Question: Playing around with flexbox I'm not sure I fully get how wrapping works. Suppose I have the following html (without fake '.row' elements, it's easy with those)
'''
.flex-container
.spacer
.spacer
.content
.spacer
.spacer
'''
Is it possible to create a fullsize 3x3 grid where the spacer elements take up all room around the '.content' container (which is size to content and centered horizonally/vertically)

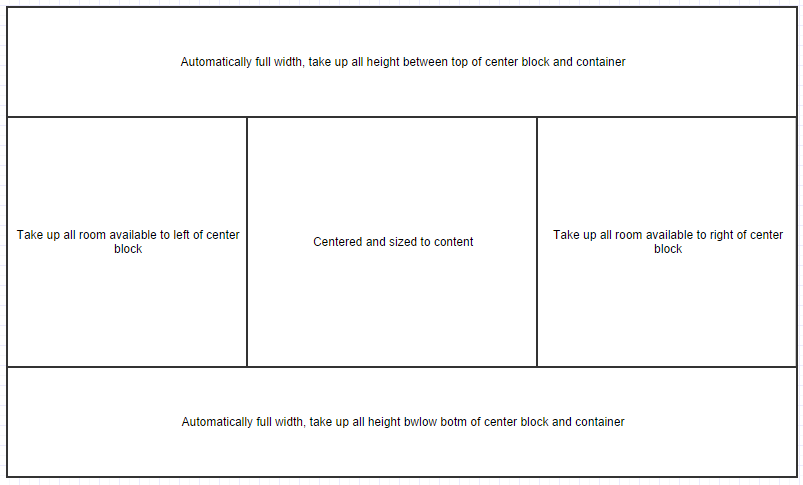
Answer: I'm sure you've solved this by now, but since there are no answers or updates...
As you noted, the issue is partly wrapping. But wrapping can be solved for this pretty easily, simply by setting the top and bottom elements to 'flex-basis: 100%'.
The other major issue is that any given flex container primarily represents either the horizontal or the vertical layout, not both. 'align-contents: stretch' will make all 3 rows fill space vertically, but I'm not sure it's going to do what you want.
Given this markup:
'''
<div class="flex-container">
<div class="spacer">
Automatically full width, take up all height between top of center block and container.
</div>
<div class="spacer">
Take up all room available to left of center block.
</div>
<div class="content">
Centered and sized to content.
</div>
<div class="spacer">
Take up all room available to right of center block.
</div>
<div class="spacer">
Automatically full width, take up all height below bottom of center block and container.
</div>
</div>
'''
These instructions for flexbox are very close:
'''
html, body, {
margin: 0;
padding: 0;
height: 100%;
}
.flex-container {
display: flex;
flex-wrap: wrap;
align-items: stretch;
align-content: stretch;
height: 100%;
}
.spacer:first-child,
.spacer:last-child {
flex-basis: 100%;
}
.spacer:nth-child(2),
.spacer:nth-child(4) {
flex: 1 1 auto;
}
.content {
flex: 0 0 auto;
}
'''
The most obvious issues are several:
- The only reason the top and bottom rows fill left over space is their 'stretch', but this will apportion all three rows relatively evenly to take up any leftover space. Meaning if there is a lot, the top, bottom, and middle will all get some extra vertical stretch.- The only reason we there are three rows is that the layout can 'wrap', but because it can wrap if the content is so wide that any contents of the left and right spacers can't fit next to it, the spacers and content will also wrap.
Which is not to say you can't account for those by using other properties, but I'm restricting this to what can be done specifically with flexbox. See these styles here <URL>. If you play with the size of of 'img.arbitrary-content' you will see the limitations for the way most content and most layouts.
The next permutation would be to use two flexboxes, one column and one row. This is much closer to what I think would be the expectation of behind the drawing.
Given this markup (inserting one row wrapper for the middle):
'''
<div class="flex-column">
<div class="outer-spacer">
Automatically full width, take up all height between top of center block and container.
</div>
<div class="flex-row">
<div class="inner-spacer">
Take up all room available to left of center block.
</div>
<div class="content">
Centered and sized to content.
</div>
<div class="inner-spacer">
Take up all room available to right of center block.
</div>
</div>
<div class="outer-spacer">
Automatically full width, take up all height below bottom of center block and container.
</div>
</div>
'''
These are the instructions for flexbox:
'''
html, body, {
margin: 0;
padding: 0;
height: 100%;
}
.flex-column {
display: flex;
flex-direction: column;
height: 100%;
}
.outer-spacer {
flex: 1 1 auto;
}
.flex-row {
display: flex;
flex: 0 0 auto;
}
.inner-spacer {
flex: 1 1 auto;
}
.content {
flex: 0 0 auto;
}
'''
See these styles at <URL>. This one seems safer for real use, if you play around with the size of 'img.arbitrary-content'.